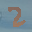
Label: 2